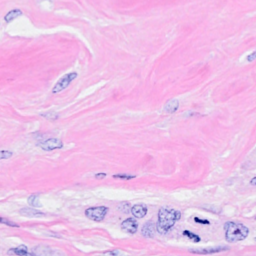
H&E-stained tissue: Breast